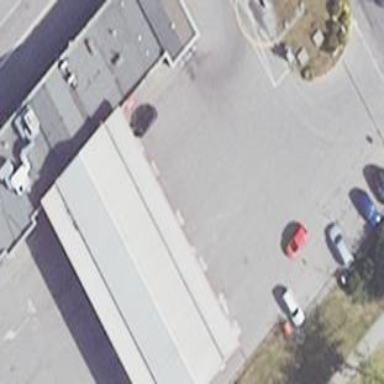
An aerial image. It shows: Retail building.